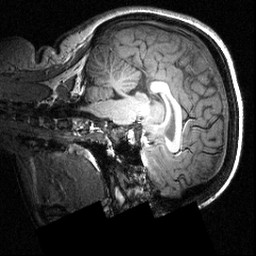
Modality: T1w
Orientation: sagittal
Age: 20
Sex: female
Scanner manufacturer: siemens
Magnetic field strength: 3.951 T
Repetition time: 1.5 s
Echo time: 0.00335 s